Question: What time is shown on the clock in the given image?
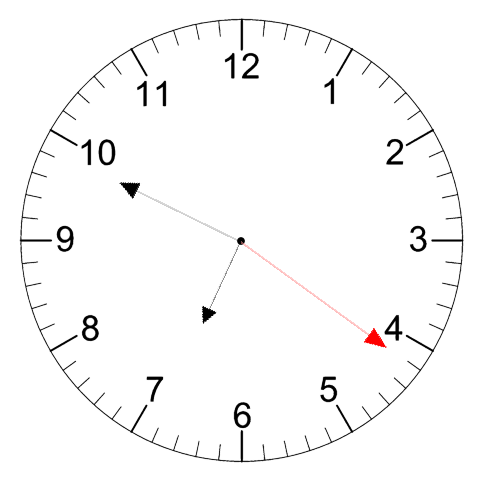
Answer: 06:49:21